Interaction volume radius: 10 \u00c5
Interaction volume height: 20 \u00c5
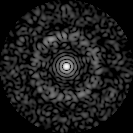
Disorder parameter: 0.848